Question: I have two activities. The first one generates integer arraylist data, I would like to use the data as int[] data in the second activity. My code of the second activity is as follows:
'''
public class maptask extends MapActivity {
@Override
protected boolean isRouteDisplayed() {
return false;
}
@Override
public void onCreate(Bundle icicle) {
super.onCreate(icicle);
Intent intent= new Intent();
List<Integer> x=intent.getIntegerArrayListExtra("lat");
List<Integer> y=intent.getIntegerArrayListExtra("lon");
//receive the data from the first activity
setContentView(R.layout.map);
MapView mapView = (MapView) findViewById(R.id.mapview);
mapView.setBuiltInZoomControls(true);
List<Overlay> mapOverlays = mapView.getOverlays();
Drawable drawable = this.getResources().getDrawable(R.drawable.ic_action_search);
mapoverlay itemizedoverlay = new mapoverlay(drawable, this);
int a=0, b=0;
for(a=0; a<x.size();a++)
//here, the logcat shows there must be something wrong.
for(b=0; b<y.size(); b++)
{
if(a==b)
{
GeoPoint Point =new GeoPoint(x.get(a),y.get(b));
OverlayItem overlayitem = new OverlayItem(Point, "Hola, Mundo!", "I'm in Mexico City!");
mapOverlays.add(itemizedoverlay);
itemizedoverlay.addOverlay(overlayitem);
}
}
}
}
'''
In order to find the problems, at first, I tried to define two 2 int[]s at the beginning of the code instead of the arrarylist, and it ran successfully. So the problem must exists in the data type transfer or intent data transfer.
Here below is the first activity:
public class MainActivity extends Activity {
'''
public List<String> position = new ArrayList<String>();
public List<Long> time=new ArrayList<Long>();
public List<Integer> lat= new ArrayList<Integer>();
public List<Integer> lon= new ArrayList<Integer>();
@Override
public void onCreate(Bundle savedInstanceState) {
super.onCreate(savedInstanceState);
setContentView(R.layout.activity_main);
final Button mapbutton=(Button) findViewById(R.id.button1);
mapbutton.setOnClickListener(new OnClickListener(){
public void onClick(View v){
Intent intent =new Intent();
intent.setClass(MainActivity.this, maptask.class);
intent.putIntegerArrayListExtra("lat", (ArrayList<Integer>) lat);
intent.putIntegerArrayListExtra("lon", (ArrayList<Integer>) lon);
intent.putStringArrayListExtra("data", (ArrayList<String>) position);
startActivity(intent);
}
});
final Button listbutton=(Button) findViewById(R.id.button2);
listbutton.setOnClickListener(new OnClickListener(){
public void onClick(View v){
Intent intent =new Intent();
intent.setClass(MainActivity.this, list.class);
intent.putStringArrayListExtra("data", (ArrayList<String>) position);
//String yes="my name";
//intent.putExtra("yes", yes);
startActivity(intent);
}
});
LocationManager locationManager = (LocationManager)getSystemService(Context.LOCATION_SERVICE);
String provider = locationManager.GPS_PROVIDER;
Location location = locationManager.getLastKnownLocation(provider);
locationManager.requestLocationUpdates(provider, 2000, 10, locationListener);
}
private void additem(Location location){
String latLongString = "Lat:" + location.getLatitude() + "
Long:" + location.getLongitude();
position.add(latLongString);
long t=location.getTime();
time.add(t);
}
private void addgeo(Location location){
int x=(int)location.getLatitude()*<PHONE>;
int y=(int)location.getLongitude()*<PHONE>;
lat.add(x);
lon.add(y);
}
//I use the addgeo to put the data into arraylist.
private LocationListener locationListener = new LocationListener() {
public void onLocationChanged(Location location) {
additem(location);
addgeo(location);
};
// updateWithNewLocation(location);
// addlayout(location);
public void onProviderDisabled(String provider){
//updateWithNewLocation(null);
// addlayout(null);
}
public void onProviderEnabled(String provider) {
//updateWithNewLocation(null);
// addlayout(null);
}
public void onStatusChanged(String provider, int status, Bundle extras) {}
};
'''

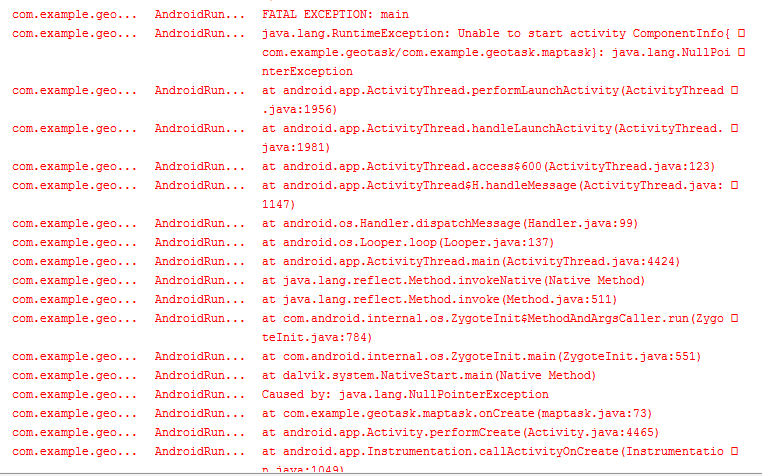
Answer: It doesn't work because in your second Activity
'''
Intent intent= new Intent();
'''
It should be
'''
Intent intent = getIntent();
'''